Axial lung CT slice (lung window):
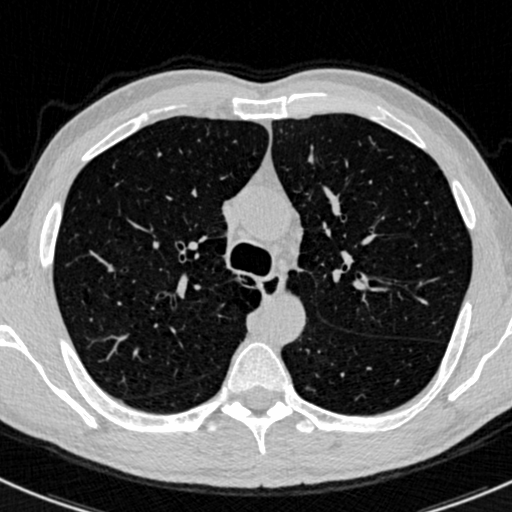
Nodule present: no